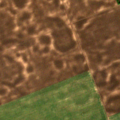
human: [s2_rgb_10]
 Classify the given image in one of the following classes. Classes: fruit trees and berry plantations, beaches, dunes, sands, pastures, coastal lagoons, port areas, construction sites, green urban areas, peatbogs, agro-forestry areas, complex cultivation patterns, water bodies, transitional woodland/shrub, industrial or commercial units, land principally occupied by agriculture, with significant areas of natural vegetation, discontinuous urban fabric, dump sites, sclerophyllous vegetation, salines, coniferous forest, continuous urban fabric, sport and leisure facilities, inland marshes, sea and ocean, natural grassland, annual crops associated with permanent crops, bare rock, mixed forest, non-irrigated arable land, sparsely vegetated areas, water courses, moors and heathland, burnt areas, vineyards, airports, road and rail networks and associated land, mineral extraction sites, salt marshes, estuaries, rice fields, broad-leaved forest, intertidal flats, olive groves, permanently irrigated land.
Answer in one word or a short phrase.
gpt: non-irrigated arable land